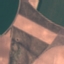
Land use / land cover: AnnualCrop